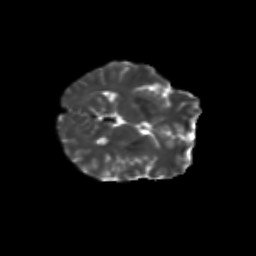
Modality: T2w
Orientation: axial
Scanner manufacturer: siemens
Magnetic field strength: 3 T
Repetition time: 9.2 s
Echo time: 0.084 s